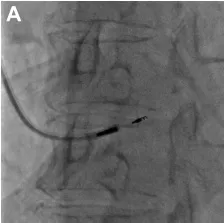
A: Initial lead position and the lead was retracted owing to septal perforation.
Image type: radiology (x_ray)